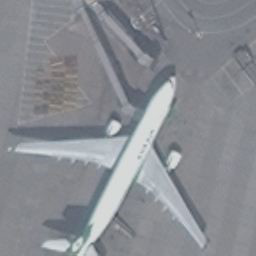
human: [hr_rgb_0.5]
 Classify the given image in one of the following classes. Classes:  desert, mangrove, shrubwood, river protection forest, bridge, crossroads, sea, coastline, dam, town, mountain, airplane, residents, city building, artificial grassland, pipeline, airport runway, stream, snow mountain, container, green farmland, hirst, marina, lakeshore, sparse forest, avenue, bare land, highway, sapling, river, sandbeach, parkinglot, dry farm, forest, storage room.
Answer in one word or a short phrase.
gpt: airplane